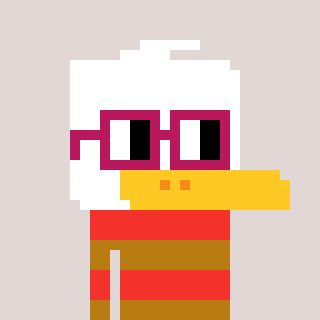
a pixel art character with square dark red glasses, a duck-shaped head and a gold-colored body on a warm background